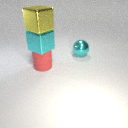
large yellow metal cube above large red rubber cylinder